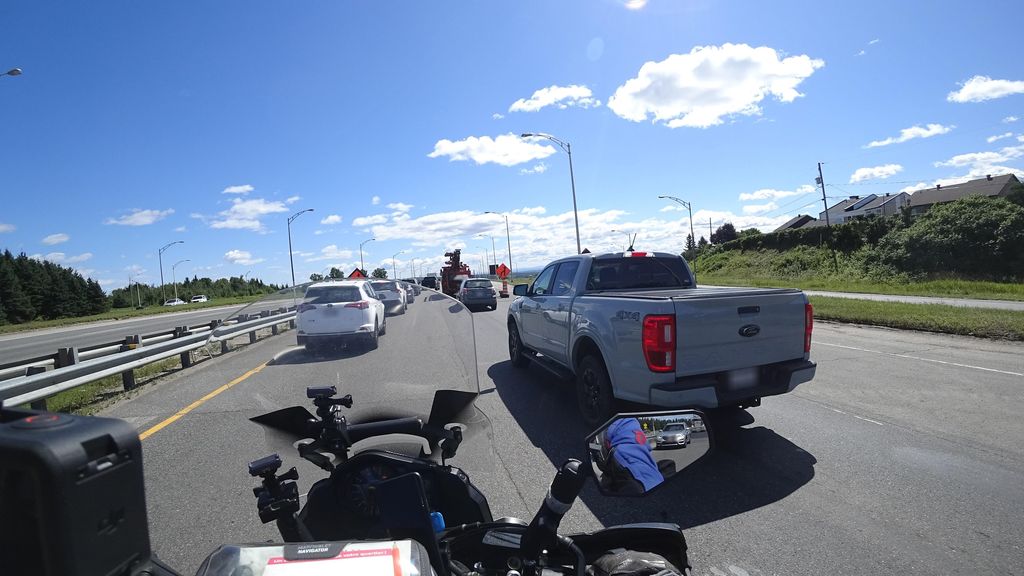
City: quebec_city